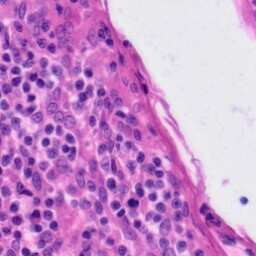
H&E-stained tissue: Tonsil